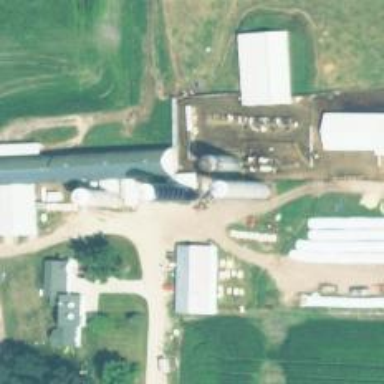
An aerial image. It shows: Silo building.